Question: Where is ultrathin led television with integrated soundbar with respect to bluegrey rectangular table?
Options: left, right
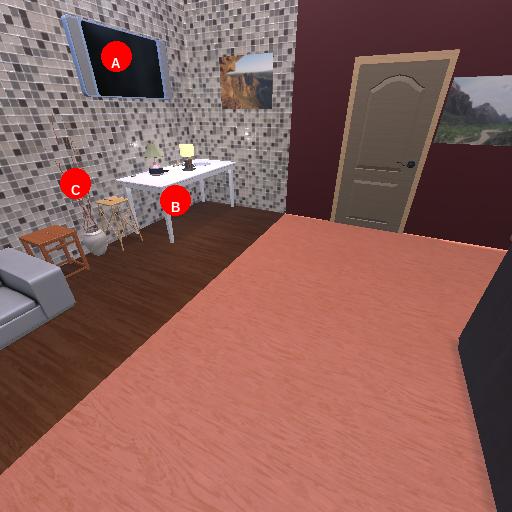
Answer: left